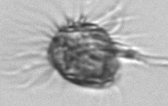
Label: Tontonia_appendiculariformis